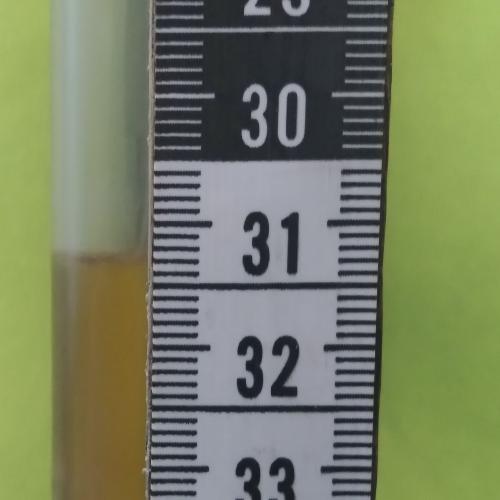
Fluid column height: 31.3 cm